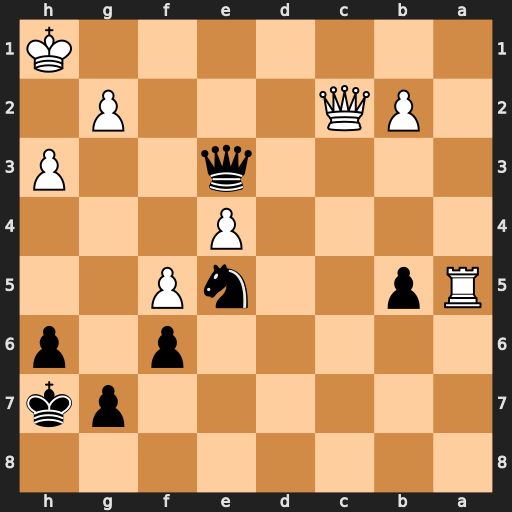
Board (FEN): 8/6pk/5p1p/Rp2nP2/4P3/4q2P/1PQ3P1/7K
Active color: b
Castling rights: -
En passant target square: -
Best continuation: Qe1+ Kh2 Qxa5